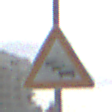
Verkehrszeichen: Stau
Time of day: MorningAfternoon
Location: Outdoor (Suburban)
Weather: PartlyCloudy
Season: NotSpecified
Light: Natural